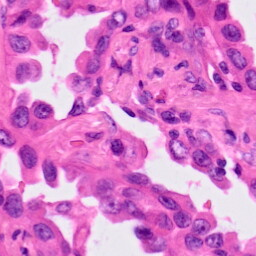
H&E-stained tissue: Lung